Question: is there any way to put those 'vvvv' inside the white box till the place where the black line is there
'like it starts from the end of the blue color and ends at that black line in the white color and the whole paragraph stays inside it'

Code
'''
const { Canvas } = require('canvas-constructor');
const { createCanvas, loadImage } = require('canvas');
const { MessageAttachment } = require('discord.js');
const { get } = require('node-superfetch');
const db = require('quick.db');
const fsn = require('fs-nextra');
const { crFormat } = require('../../functions')
Canvas.registerFont('${process.cwd()}/assets/font/NotoEmoji-Regular.ttf', "NotoEmoji")
Canvas.registerFont('${process.cwd()}/assets/font/Roboto-Regular.ttf', "RobotoRegular")
module.exports = {
config: {
name: "profile2",
aliases: ['prof'],
category: 'economy',
description: 'Shows User Profile',
usage: '[mention | username | nickname | ID]',
accessableby: "everyone"
},
run: async (bot, message, args) => {
let user = message.mentions.members.first() || message.guild.members.cache.get(args[0]) || message.guild.members.cache.find(r => r.user.username.toLowerCase() === args.join(' ').toLocaleLowerCase()) || message.guild.members.cache.find(r => r.displayName.toLowerCase() === args.join(' ').toLocaleLowerCase()) || message.member;
if (user.user.bot) return message.channel.send('**Bots Don't Have A Profile!**');
let works = await db.fetch('works_${user.id}')
if (works === null) works = 0;
let bg = await db.fetch('bg_${user.id}')
if (bg === null) bg = 'https://images.wallpaperscraft.com/image/cat_profile_muzzle_eyes_113734_3840x2400.jpg'
let money = await db.fetch('money_${message.guild.id}_${user.id}')
if (money === null) money = 0;
let bank = await db.fetch('bank_${message.guild.id}_${user.id}')
if (bank === null) bank = 0;
let level = await db.fetch('level_${message.guild.id}_${user.id}')
if (level === null) level = 0;
let info = await db.fetch('info_${user.id}')
if (info === null) info = 'No Info'
let xp = await db.fetch('messages_${message.guild.id}_${user.id}')
if (xp == null) xp = 1
let vip = await db.fetch('bronze_${message.guild.id}_${user.id}')
if (vip === null) vip = '0'
if (vip === true) vip = '1'
let shoes = await db.fetch('nikes_${message.guild.id}_${user.id}')
if (shoes === null) shoes = '0'
let newcar = await db.fetch('car_${message.guild.id}_${user.id}')
if (newcar === null) newcar = '0'
let newhouse = await db.fetch('house_${message.guild.id}_${user.id}')
if (newhouse === null) newhouse = '0'
let uLevel = level + 1;
let nxtLvlXp = uLevel * 100;
let difference = xp / nxtLvlXp * 297;
let balance = money;
let Info = info
let background = bg;
let work = works;
try {
async function createCanvas() {
var username = user.user.username;
var name = username.length > 10 ? username.substring(0, 12) + "..." : username;
var { body: avatar } = await get(user.user.displayAvatarURL({ format: 'jpg', size: 1024 }));
var { body: background1 } = await get(background)
var background2 = await fsn.readFile('assets/images/profile.png');
return new Canvas(600, 600)
.setColor('#000000')
.addImage(background1, 0, 0, 600, 500)
.addBeveledImage(background2, 0, 0, 600, 400)
.setTextFont('30px Impact')
.addText('${name}'s Profile Card', 190, 105)
.setTextFont('30px Impact')
.addText('|', 280, 380)
.addText('|', 280, 400)
.addText('|', 280, 420)
.addText('|', 280, 450)
.addText('|', 280, 470)
.addText('|', 280, 495)
.addText('__ ___', 495, 420)
.addText('_______', 495, 460)
.addText('__ ___', 495, 520)
.addText('_______', 495, 560)
.addText('_______________________', 150, 500)
.setTextFont('bold 28px Courier New')
.addText(' About ${user.user.username}', 180, 182)
.setTextFont('30px Impact')
.addText('Level', 190, 140)
.addText('Ranks', 310, 140)
.addText('Works', 445, 140)
.setTextFont('30px Impact')
.addText('Total XP', 180, 530)
.addText('Balance', 180, 560)
.addText('${crFormat(xp)}', 370, 530)
.addText('$${crFormat(balance)}', 370, 560)
.setTextAlign('center')
.setTextFont('bold 20px Courier New')
.setTextFont('30px Impact')
.addText('${uLevel}', 280, 140)
.addText('${vip}', 410, 140)
.addText('${crFormat(work)}', 555, 140)
.addText('-', 260, 140)
.addText('-', 393, 140)
.addText('-', 535, 140)
.setColor("#459466")
.addRect(150, 570, difference, 34)
.setTextFont("16px RobotoRegular")
.setColor("#000000")
.setTextAlign('right')
.addText('${Info}', 210, 200)
.setTextAlign("center")
.addText('XP: ${xp} / ${nxtLvlXp}', 330, 590)
.addCircularImage(avatar, 90, 93, 89, 104)
.toBufferAsync();
}
const msg = '**User profile card for ${user.user.tag}**';
const attachment = new MessageAttachment(await createCanvas(), 'profile.png')
message.channel.send('${msg}', attachment)
} catch (e) {
console.log(e)
return message.channel.send('Oh no an error occurred :( \'${e.message}\' try again later.');
}
}
}
'''
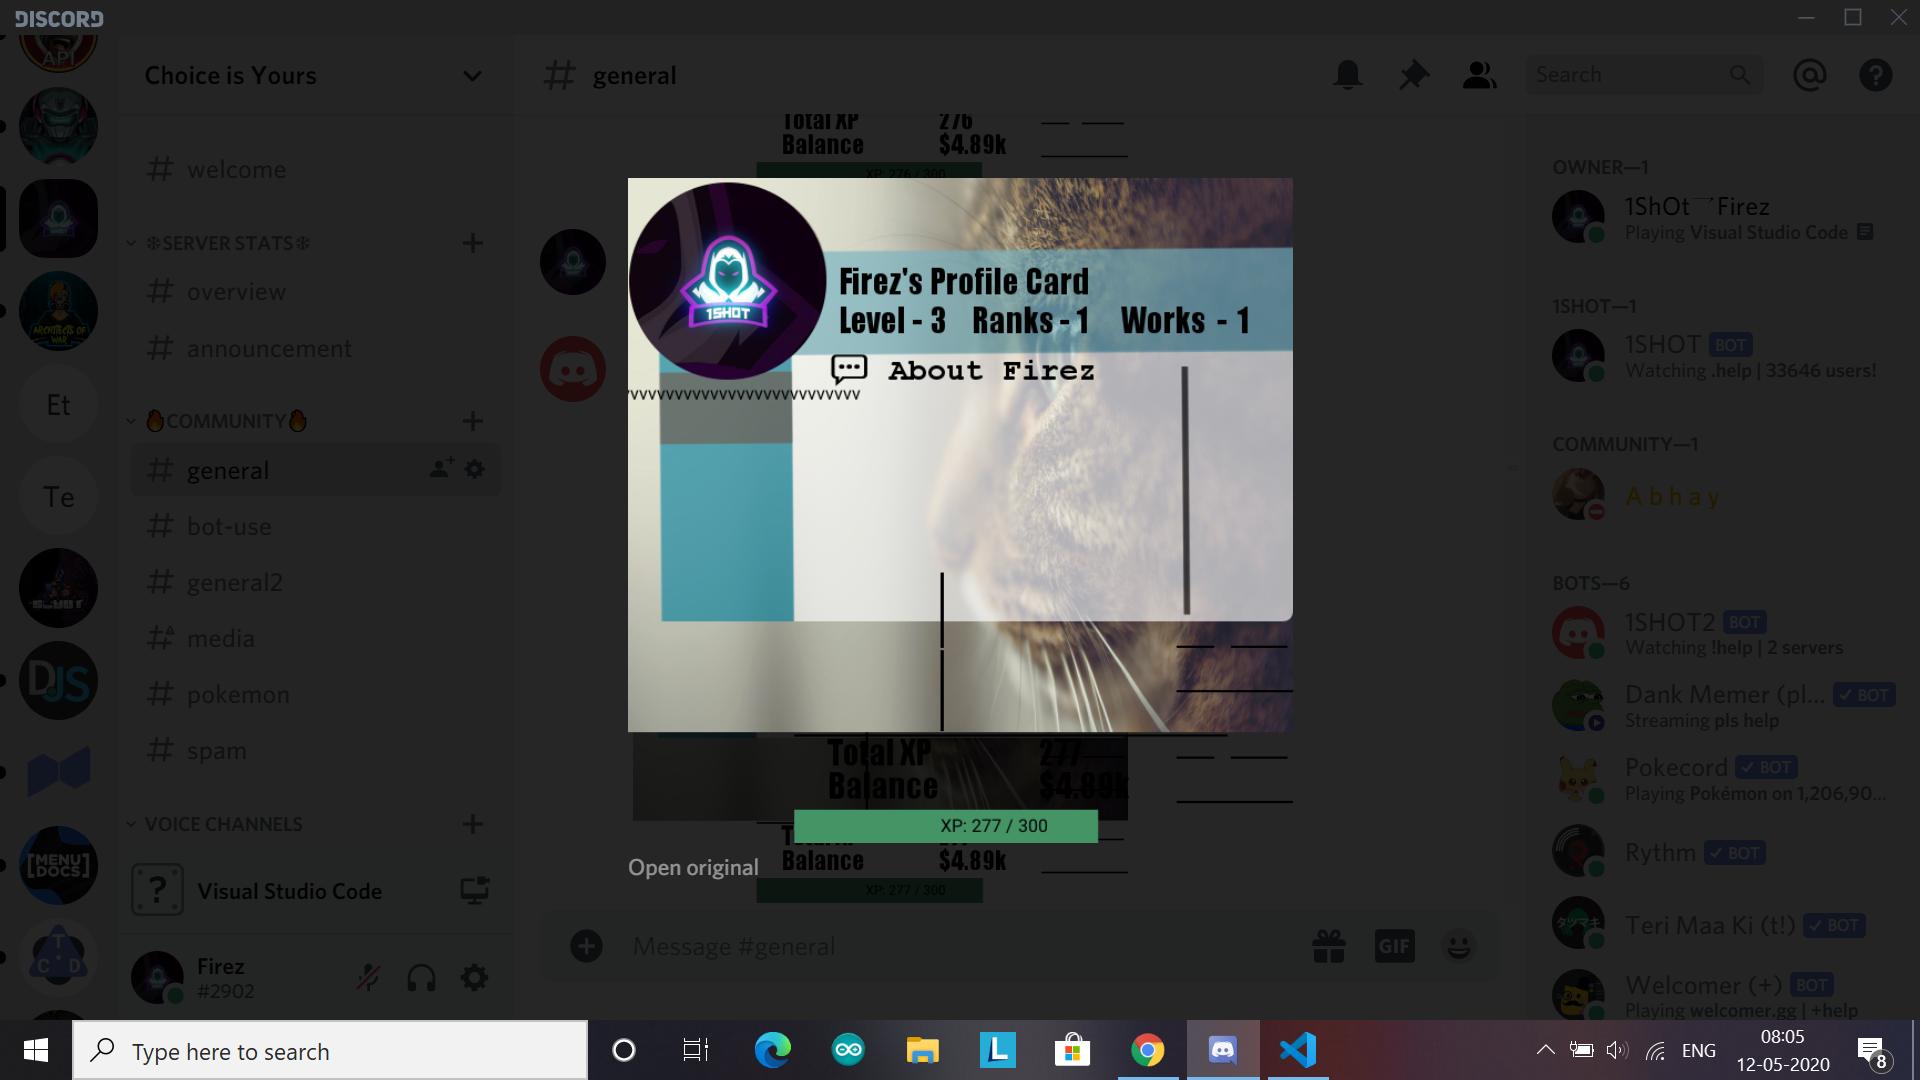
Answer: '''
getWrapText: function (text, length) {
const temp = [];
for (let i = 0; i < text.length; i += length) {
temp.push(text.slice(i, i + length));
}
return temp.map(x => x.trim());
},
'''